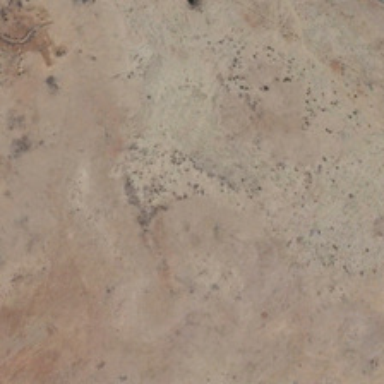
It is a large piece of bareland .